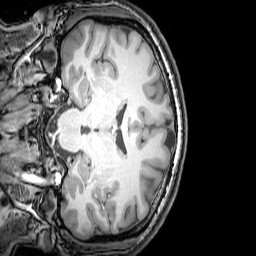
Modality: T1w
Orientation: coronal
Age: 25
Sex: male
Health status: healthy
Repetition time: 0.081 s
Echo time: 0.037 s